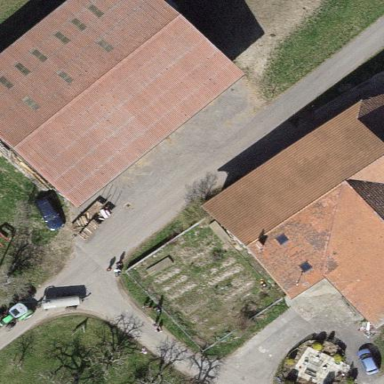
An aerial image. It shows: Farmyard area.